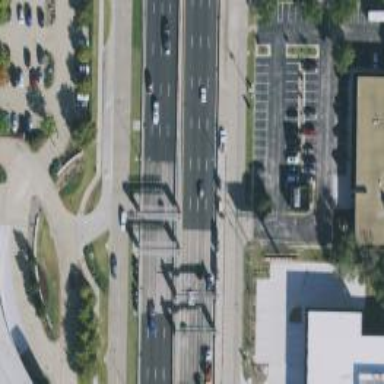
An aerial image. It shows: Toll gantry on the road.